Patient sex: M
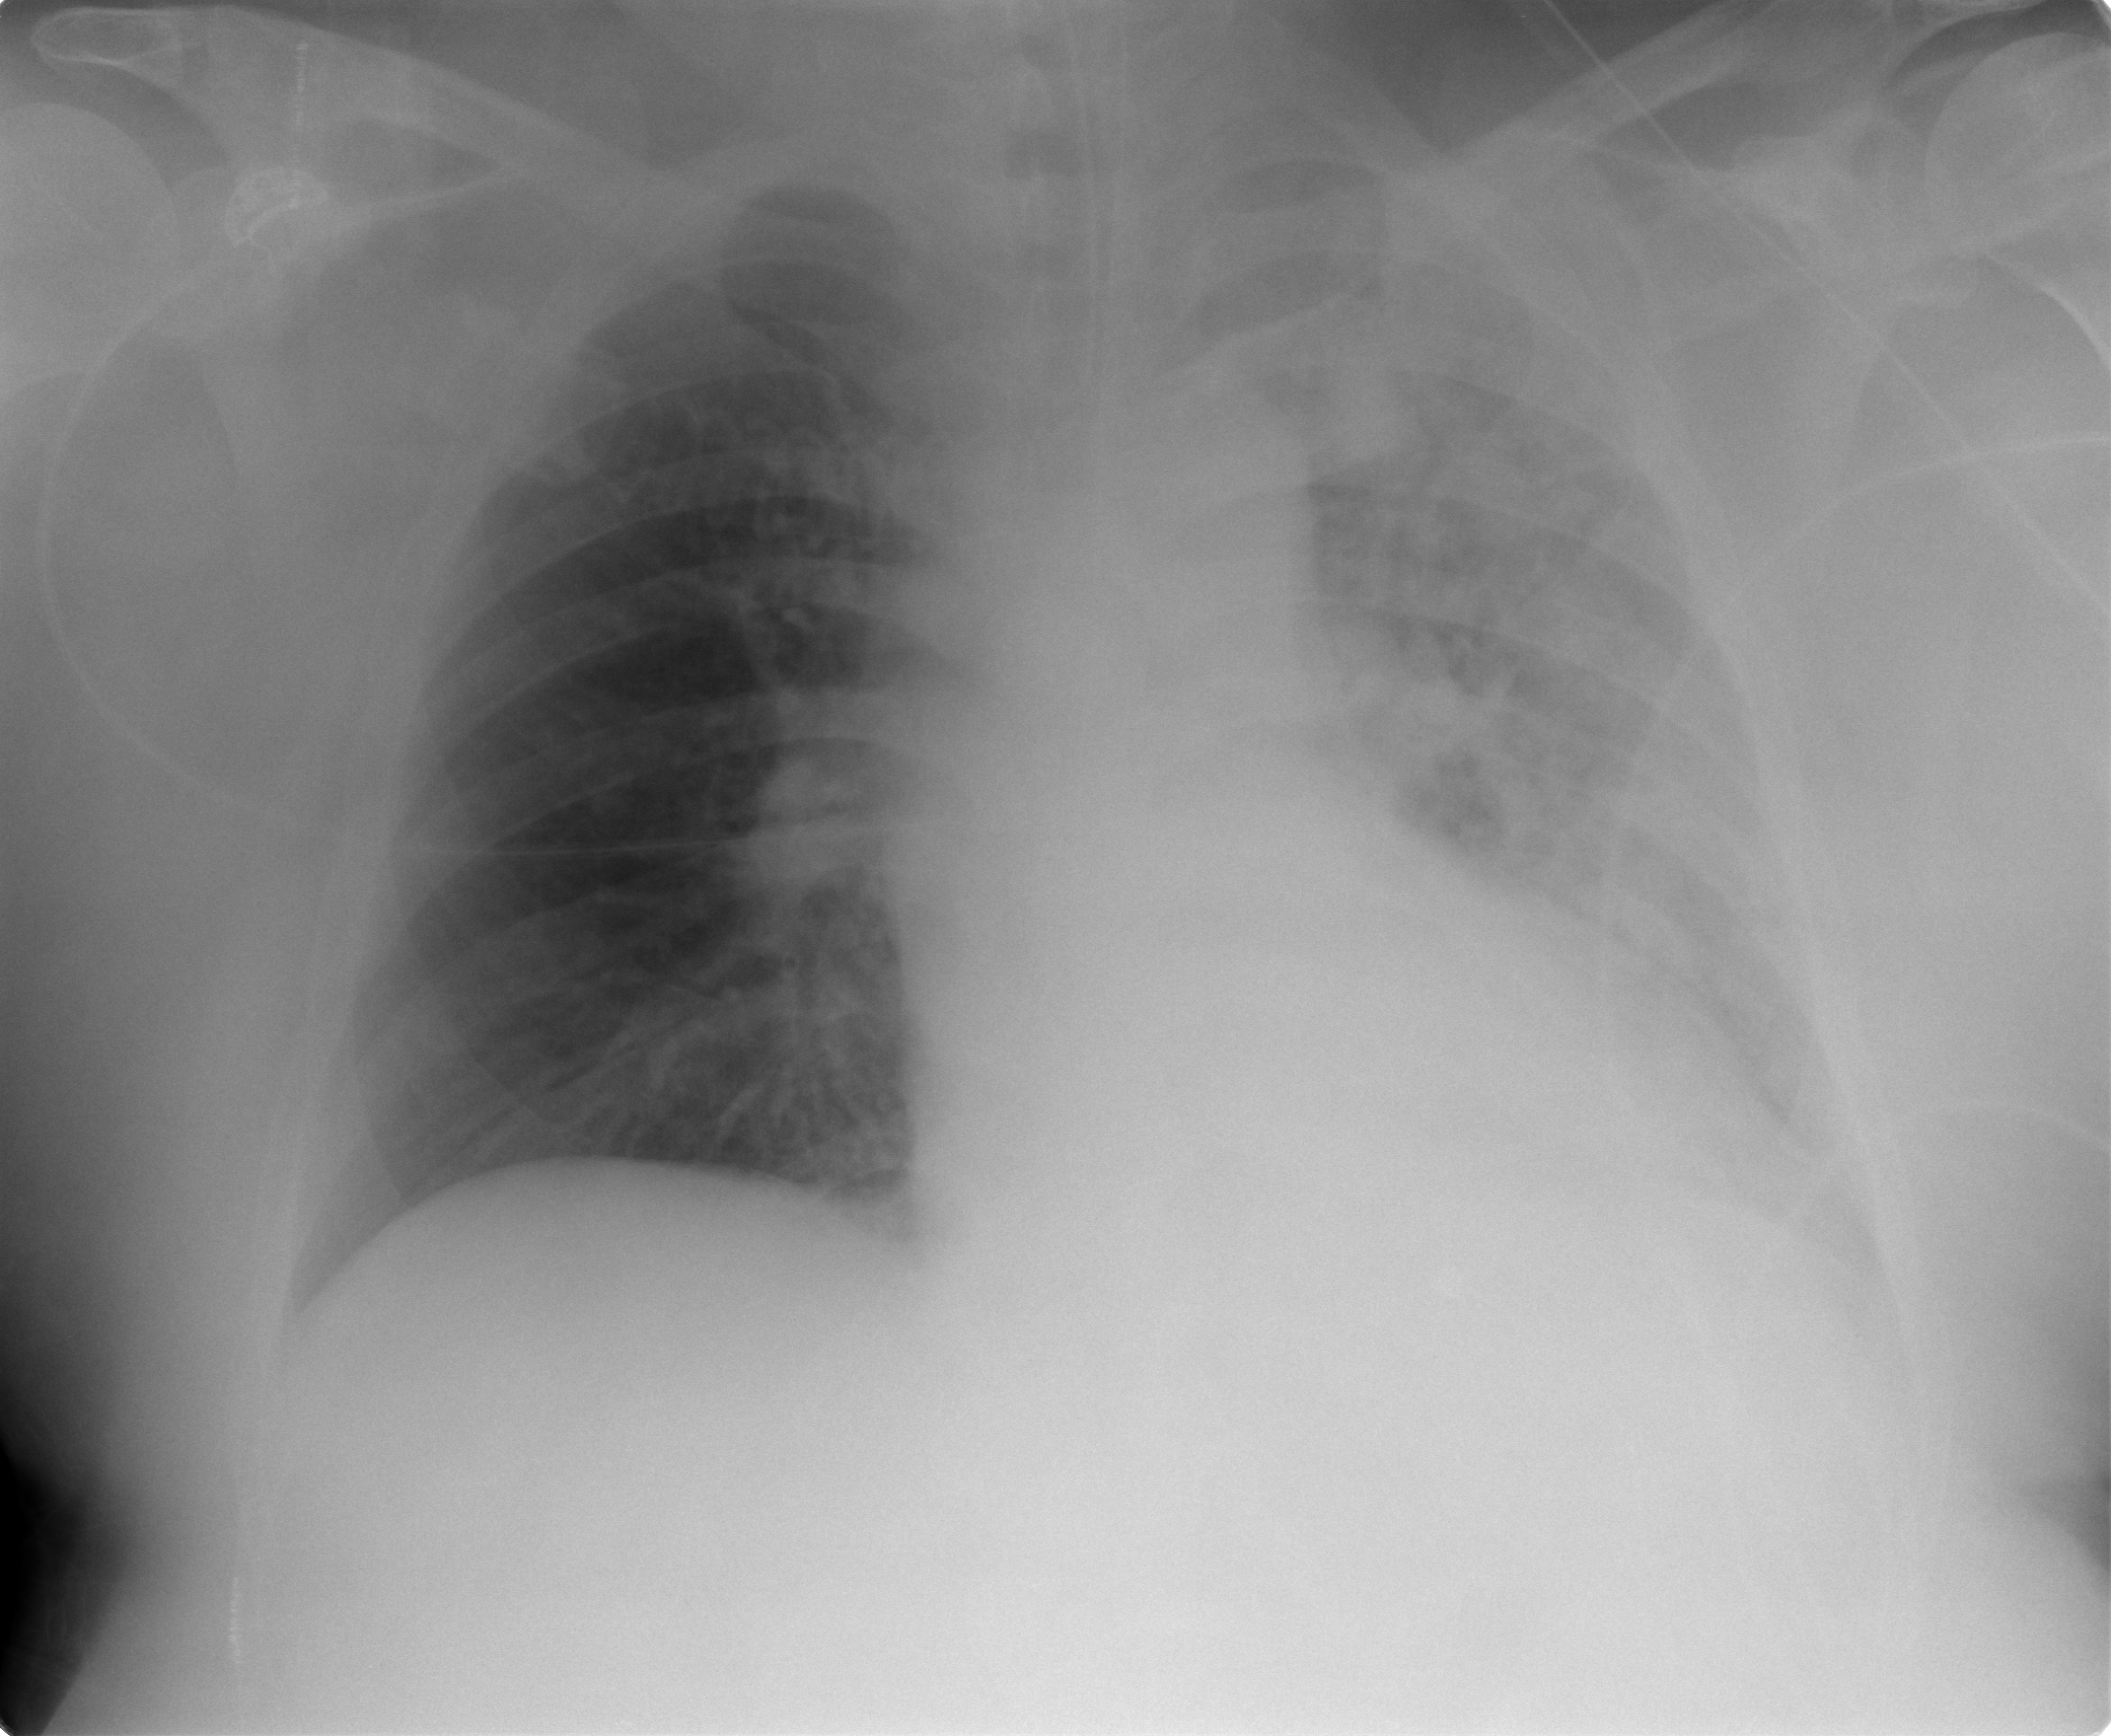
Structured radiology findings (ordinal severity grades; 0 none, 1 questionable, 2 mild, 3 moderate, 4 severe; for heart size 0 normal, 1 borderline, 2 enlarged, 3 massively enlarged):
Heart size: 0
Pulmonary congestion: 2
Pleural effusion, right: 0
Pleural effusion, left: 2
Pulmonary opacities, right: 0
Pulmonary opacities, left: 4
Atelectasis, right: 0
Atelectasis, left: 4